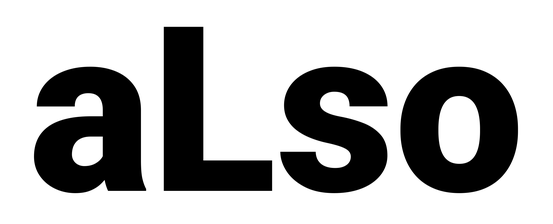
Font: Roboto_Black